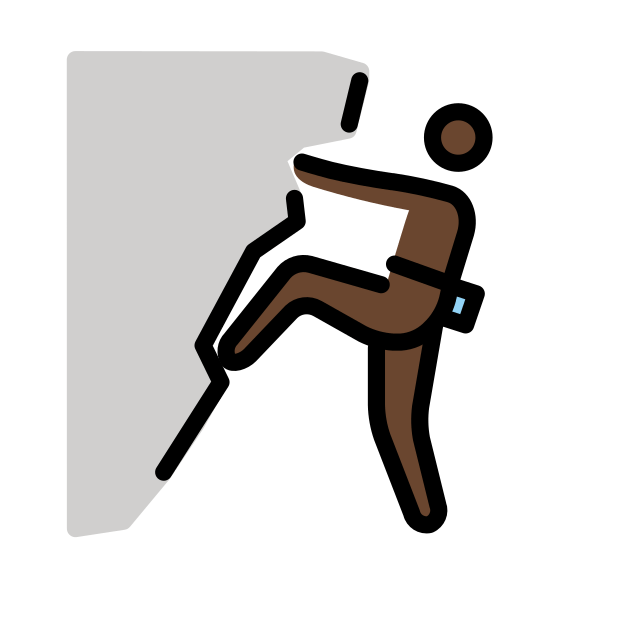
man climbing: dark skin tone